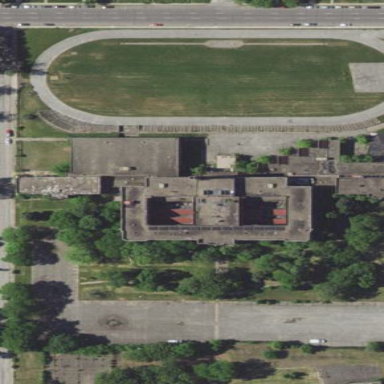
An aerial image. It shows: Historic school building.